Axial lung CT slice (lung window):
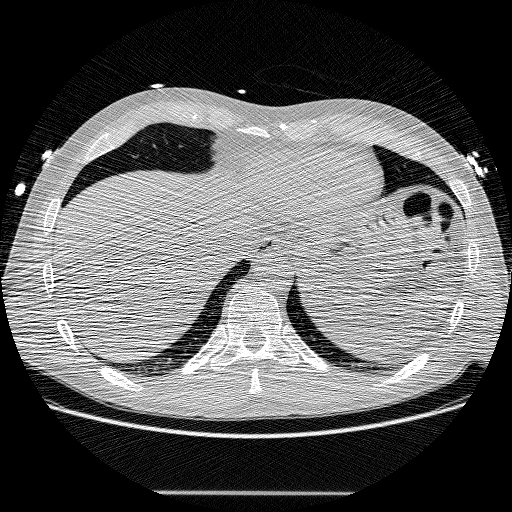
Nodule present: no